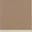
Piece: xx